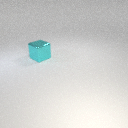
large cyan metal cube